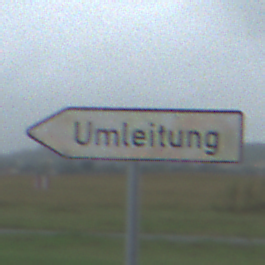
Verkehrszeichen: UmleitungswegweiserLinksweisend
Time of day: Midday
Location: Outdoor (Suburban)
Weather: Overcast
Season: NotSpecified
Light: Natural